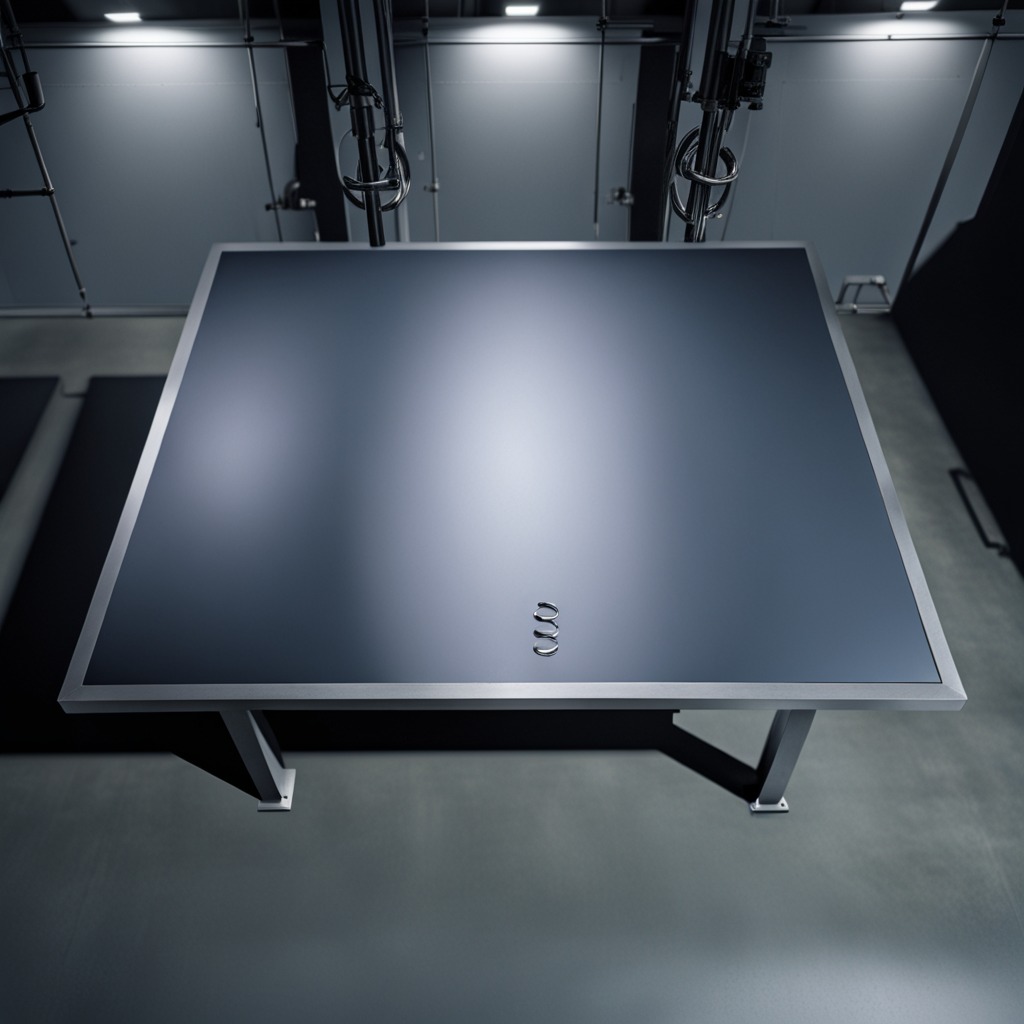
A coiled metal spring is lying on the clean empty table in the basement in the evening.